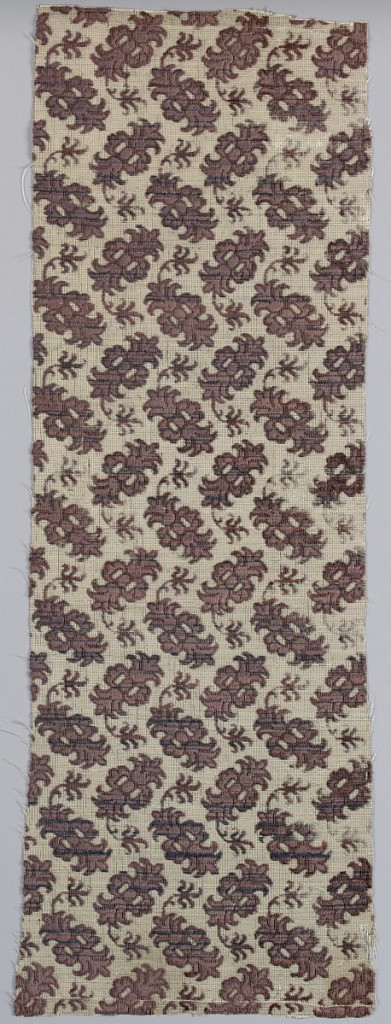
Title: Fragment
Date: late 16th–early 17th century
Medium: silk, metallic Technique: velvet
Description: Small symmetrical figure with leaf curving from lower end closely set at right angles, in stie mauve and blue voided cut and uncut velvet on cream cloth ground originally run through with metal strips.